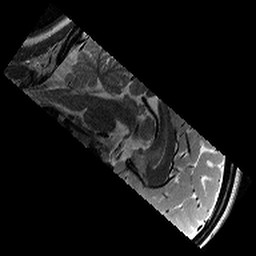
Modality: T2w
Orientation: sagittal
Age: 10
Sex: female
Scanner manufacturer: siemens
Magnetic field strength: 3 T
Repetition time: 9.23 s
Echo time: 0.067 s